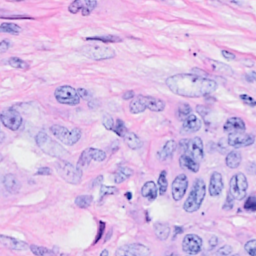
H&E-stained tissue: Breast